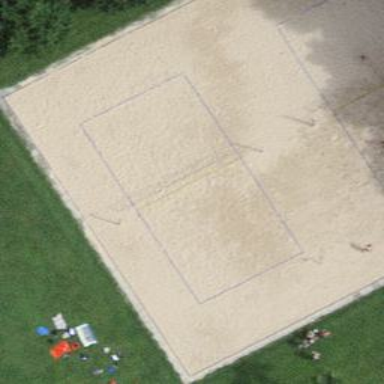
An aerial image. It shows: Sandy pitch designated for beach volleyball.